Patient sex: M
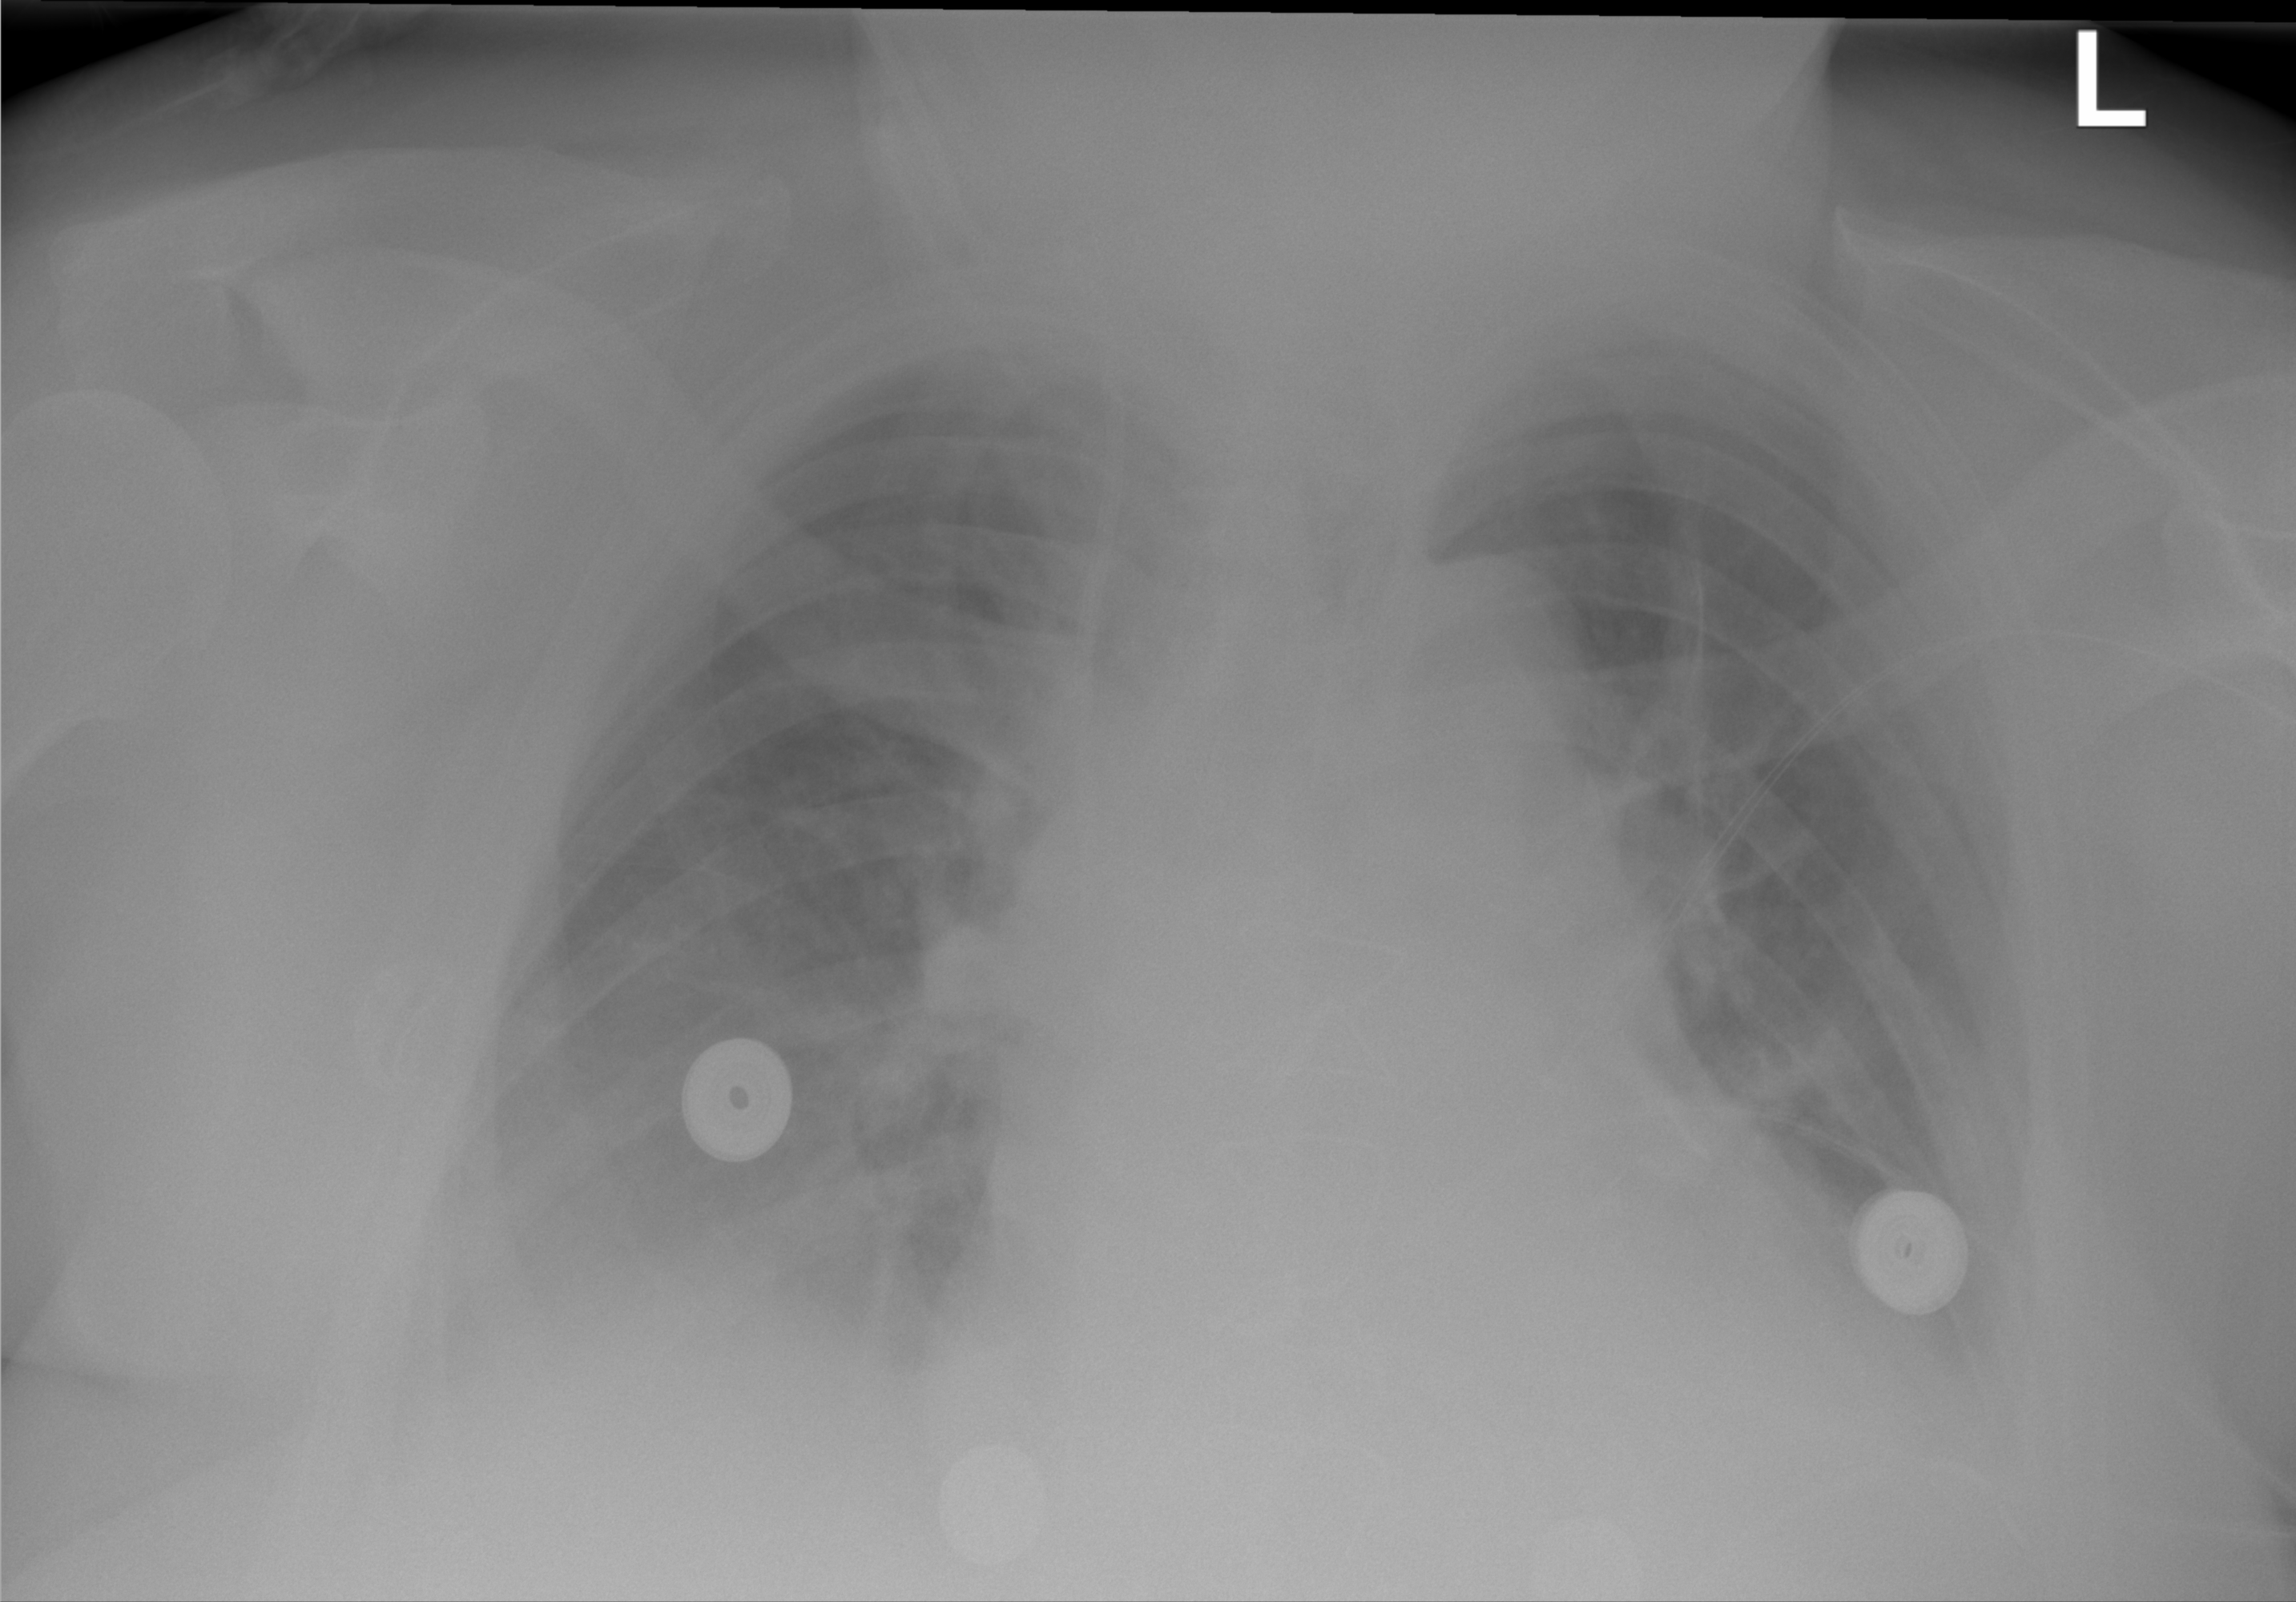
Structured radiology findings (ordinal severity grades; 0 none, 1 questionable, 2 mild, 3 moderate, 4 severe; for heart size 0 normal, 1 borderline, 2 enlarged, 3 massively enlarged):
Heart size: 2
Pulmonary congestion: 0
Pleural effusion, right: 2
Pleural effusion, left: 2
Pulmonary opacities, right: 0
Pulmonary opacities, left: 0
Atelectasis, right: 2
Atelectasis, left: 2